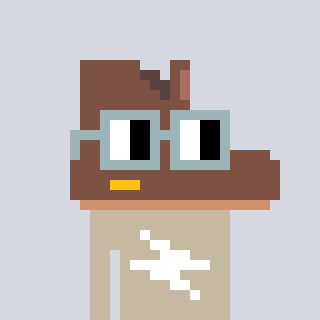
a pixel art character with square dark gray glasses, a boot-shaped head and a bege-colored body on a cool background